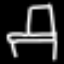
Label: chair